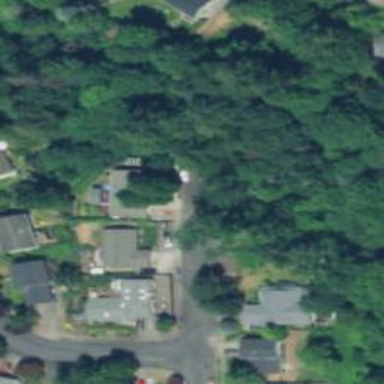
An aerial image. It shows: Residential road with sidewalk on the left.